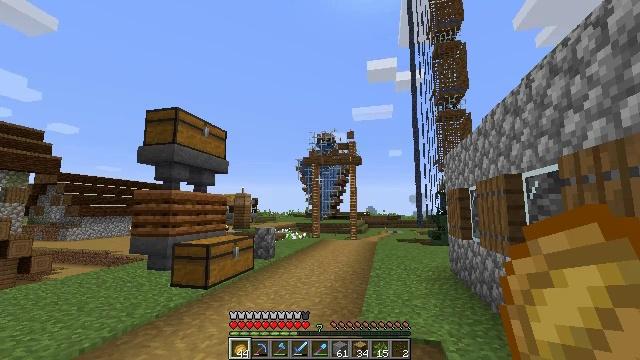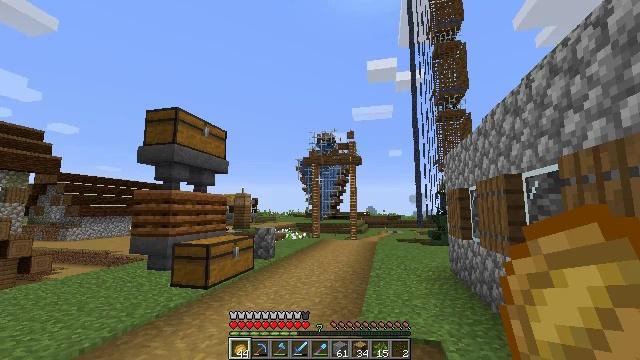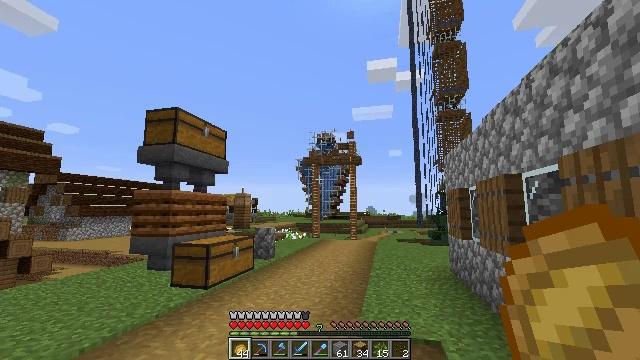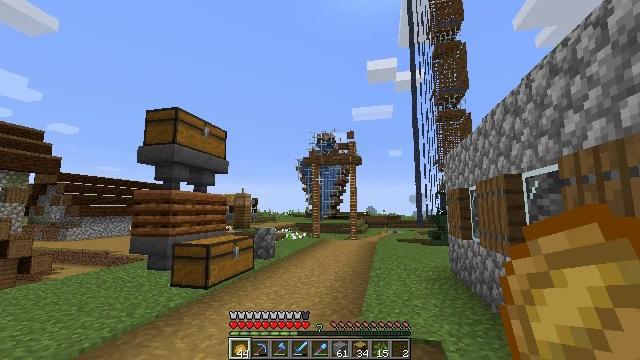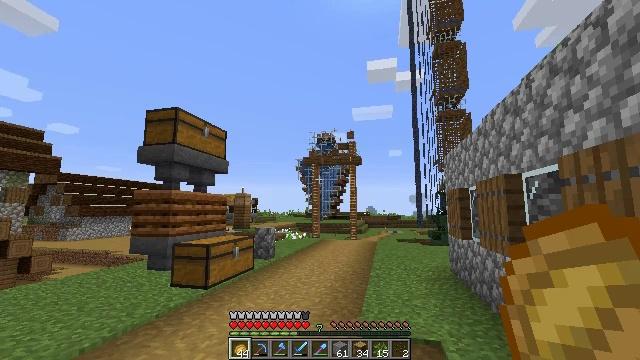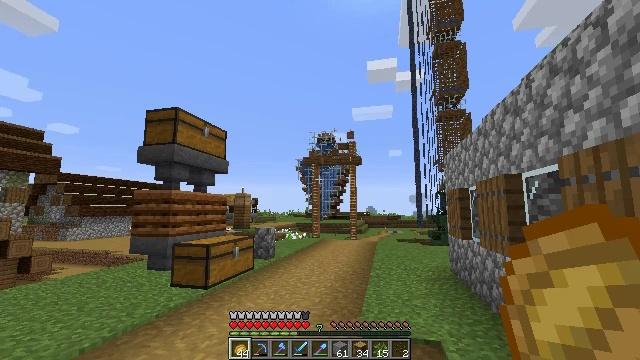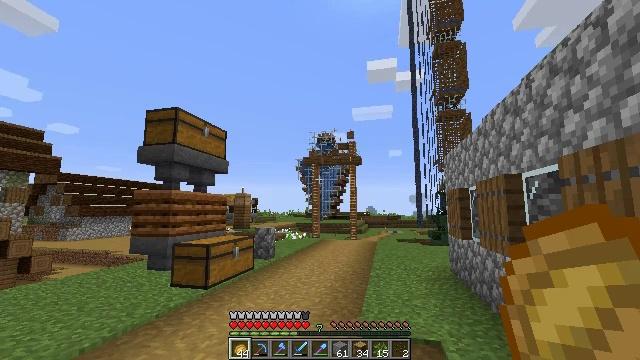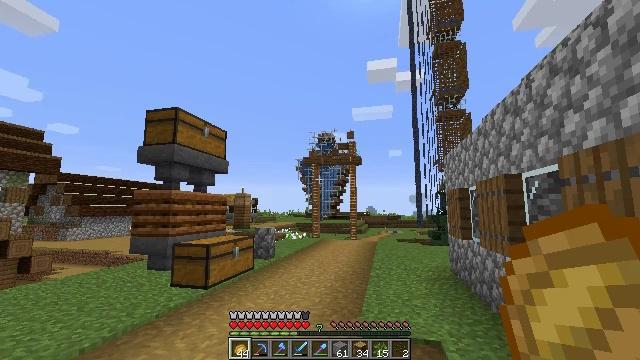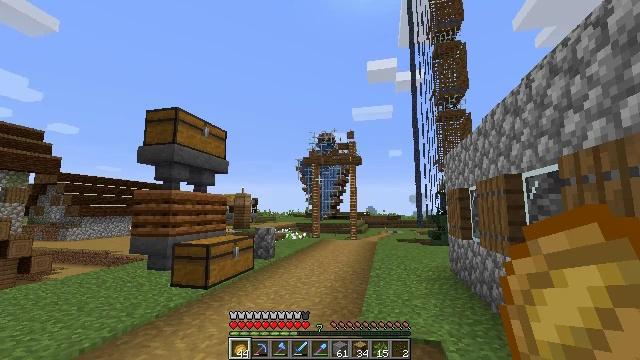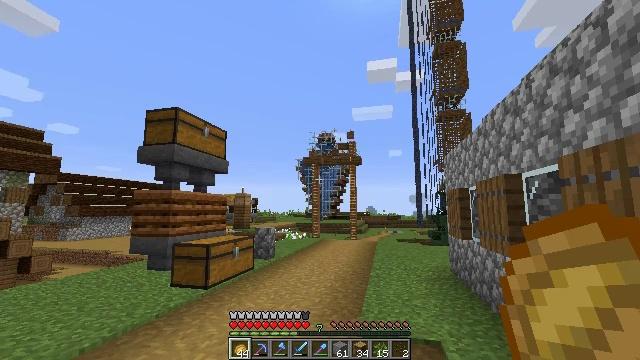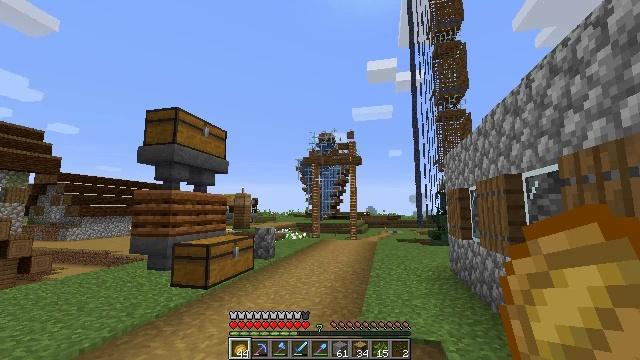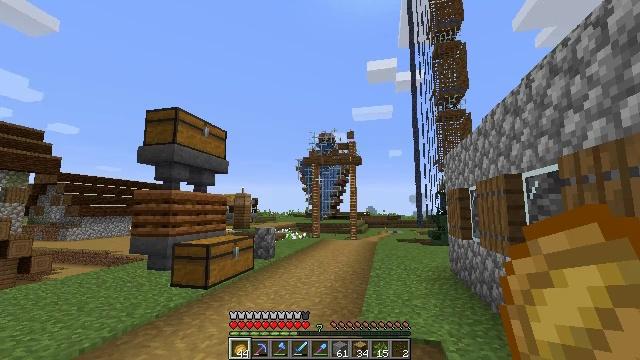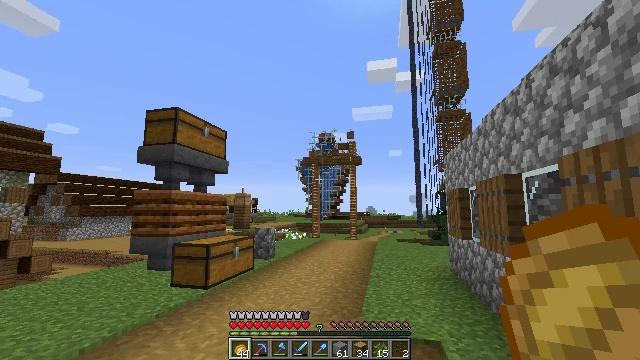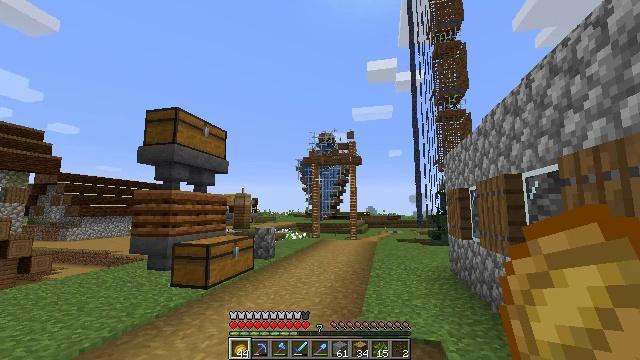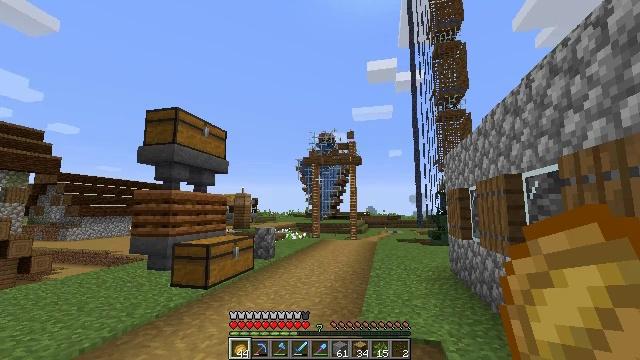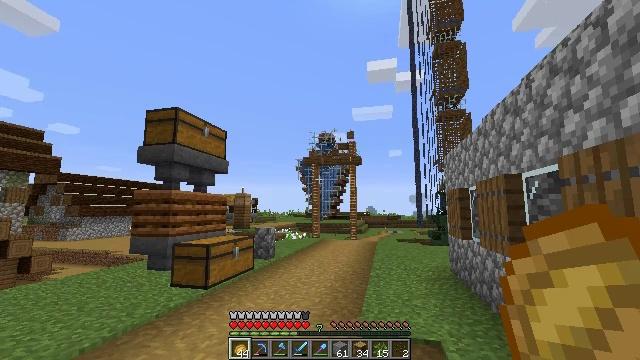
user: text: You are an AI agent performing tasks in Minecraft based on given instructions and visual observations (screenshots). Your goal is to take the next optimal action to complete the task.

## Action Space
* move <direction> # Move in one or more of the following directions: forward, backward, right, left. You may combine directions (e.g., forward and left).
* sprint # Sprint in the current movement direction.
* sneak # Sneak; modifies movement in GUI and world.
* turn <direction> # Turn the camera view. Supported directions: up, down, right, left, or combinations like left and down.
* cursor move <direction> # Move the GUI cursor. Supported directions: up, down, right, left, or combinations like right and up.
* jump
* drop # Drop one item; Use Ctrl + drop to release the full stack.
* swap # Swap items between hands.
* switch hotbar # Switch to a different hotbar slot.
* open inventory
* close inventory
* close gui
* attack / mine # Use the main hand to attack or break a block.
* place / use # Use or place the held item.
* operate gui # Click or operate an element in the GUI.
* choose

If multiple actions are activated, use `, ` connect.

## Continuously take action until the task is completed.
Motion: motion action
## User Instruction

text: Mine the brewing stand from your base.
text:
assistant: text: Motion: no_op
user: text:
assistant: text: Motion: no_op
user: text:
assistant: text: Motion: no_op
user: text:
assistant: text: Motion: no_op
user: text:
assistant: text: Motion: no_op
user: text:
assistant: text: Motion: no_op
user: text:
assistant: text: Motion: no_op
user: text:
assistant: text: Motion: no_op
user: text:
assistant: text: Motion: no_op
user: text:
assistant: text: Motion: no_op
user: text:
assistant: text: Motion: no_op
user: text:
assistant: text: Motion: no_op
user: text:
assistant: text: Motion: no_op
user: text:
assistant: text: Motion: no_op
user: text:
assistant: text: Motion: no_op
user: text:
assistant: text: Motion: no_op
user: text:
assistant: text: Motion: no_op
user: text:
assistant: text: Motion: no_op
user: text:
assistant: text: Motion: no_op
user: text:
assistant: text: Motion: no_op
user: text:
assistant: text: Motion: no_op
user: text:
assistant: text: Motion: no_op
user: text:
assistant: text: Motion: no_op
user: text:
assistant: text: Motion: no_op
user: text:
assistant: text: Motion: no_op
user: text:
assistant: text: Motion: no_op
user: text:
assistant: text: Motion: no_op
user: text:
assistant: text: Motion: no_op
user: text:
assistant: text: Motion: no_op
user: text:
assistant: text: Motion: no_op